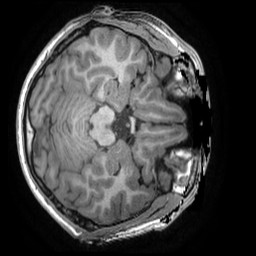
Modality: T1w
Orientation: axial
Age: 22
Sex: male
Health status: healthy
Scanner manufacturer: ge